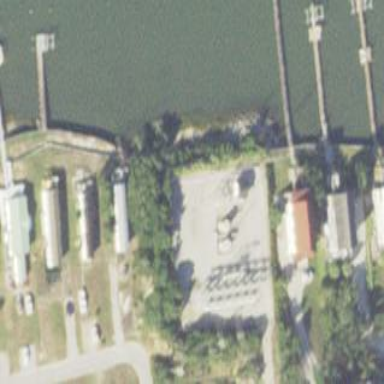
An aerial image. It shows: Distribution level power substation surrounded by fence.